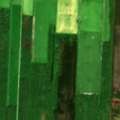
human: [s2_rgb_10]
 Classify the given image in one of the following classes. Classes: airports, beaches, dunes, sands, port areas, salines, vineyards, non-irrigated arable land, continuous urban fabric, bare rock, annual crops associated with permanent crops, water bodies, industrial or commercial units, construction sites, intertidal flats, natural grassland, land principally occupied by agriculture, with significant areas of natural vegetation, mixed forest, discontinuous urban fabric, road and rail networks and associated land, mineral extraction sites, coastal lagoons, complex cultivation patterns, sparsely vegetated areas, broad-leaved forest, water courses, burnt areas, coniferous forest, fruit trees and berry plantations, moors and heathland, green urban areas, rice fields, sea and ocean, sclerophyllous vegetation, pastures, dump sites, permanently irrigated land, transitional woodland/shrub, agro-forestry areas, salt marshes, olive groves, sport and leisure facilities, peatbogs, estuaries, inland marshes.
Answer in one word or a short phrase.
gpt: pastures, mixed forest, transitional woodland/shrub, peatbogs